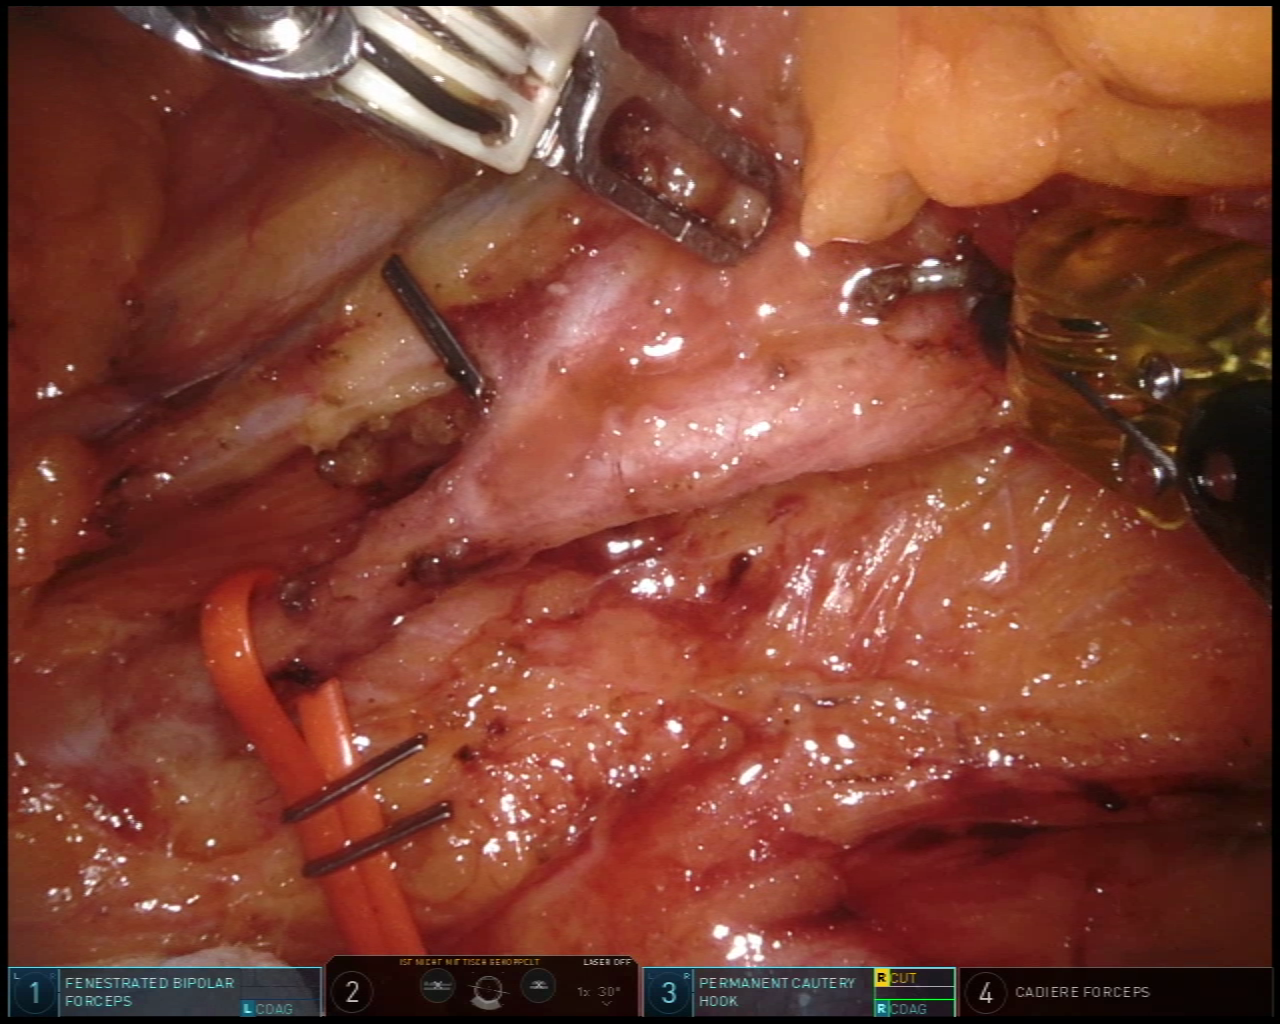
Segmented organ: intestinal_veins
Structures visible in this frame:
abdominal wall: no
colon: no
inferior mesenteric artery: yes
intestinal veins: yes
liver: no
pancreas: no
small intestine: no
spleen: no
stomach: no
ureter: no
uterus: no
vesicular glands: no